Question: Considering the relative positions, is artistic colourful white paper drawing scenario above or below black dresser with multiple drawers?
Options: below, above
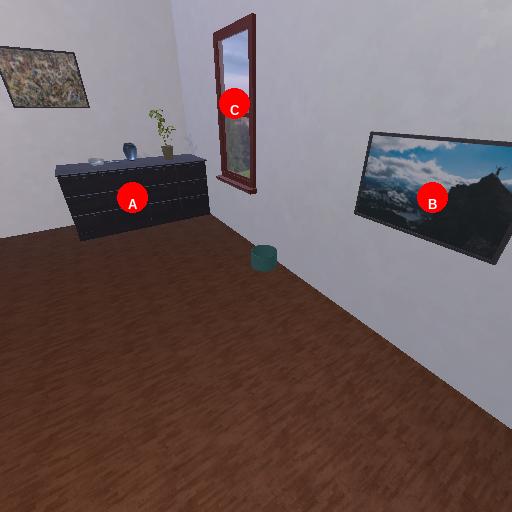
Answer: below